Field crop: maize
Growth stage: 1
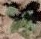
Species: chenopodium